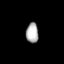
Tissue: lung
Cell type: Endothelial cells
Senescence score: 0.6756
Nuclear area (px): 245
Mean DAPI intensity: 174.384